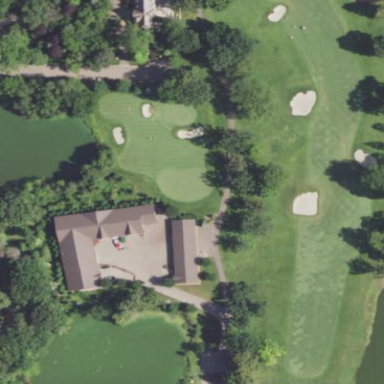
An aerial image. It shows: Scenic golf fairway.